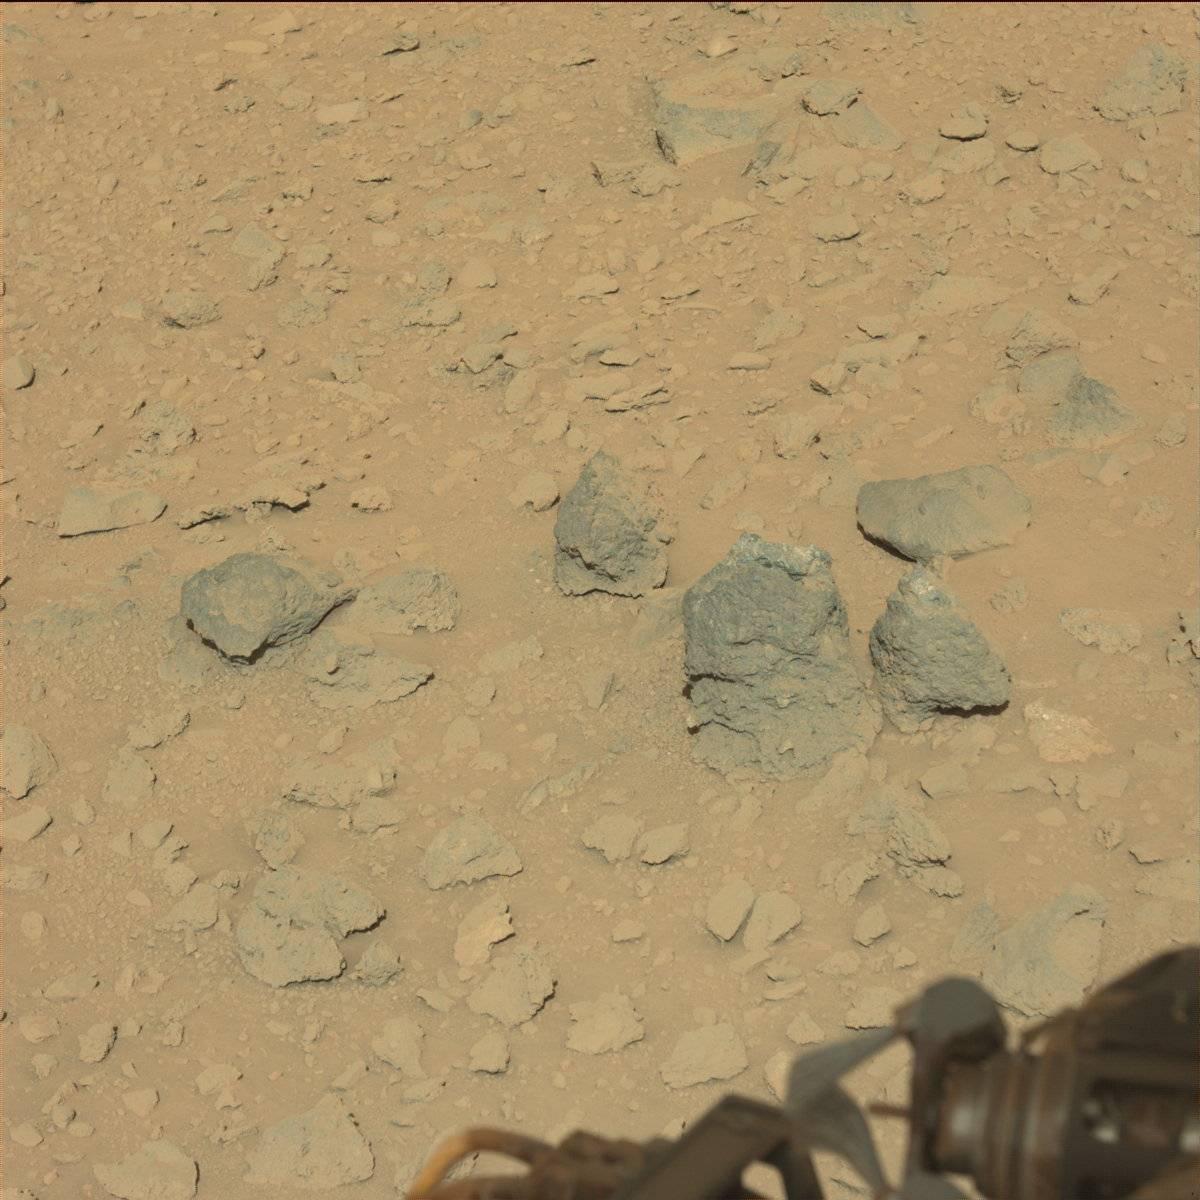
Terrain classes present: Bedrock, Rover, Sand / Soil